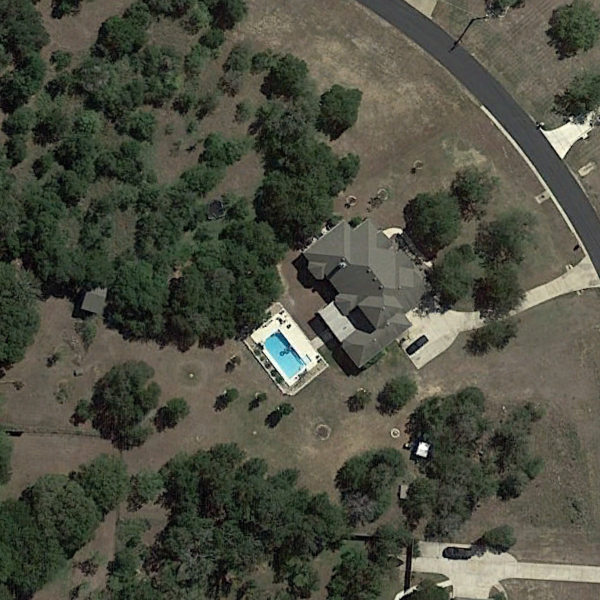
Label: SparseResidential